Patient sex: M
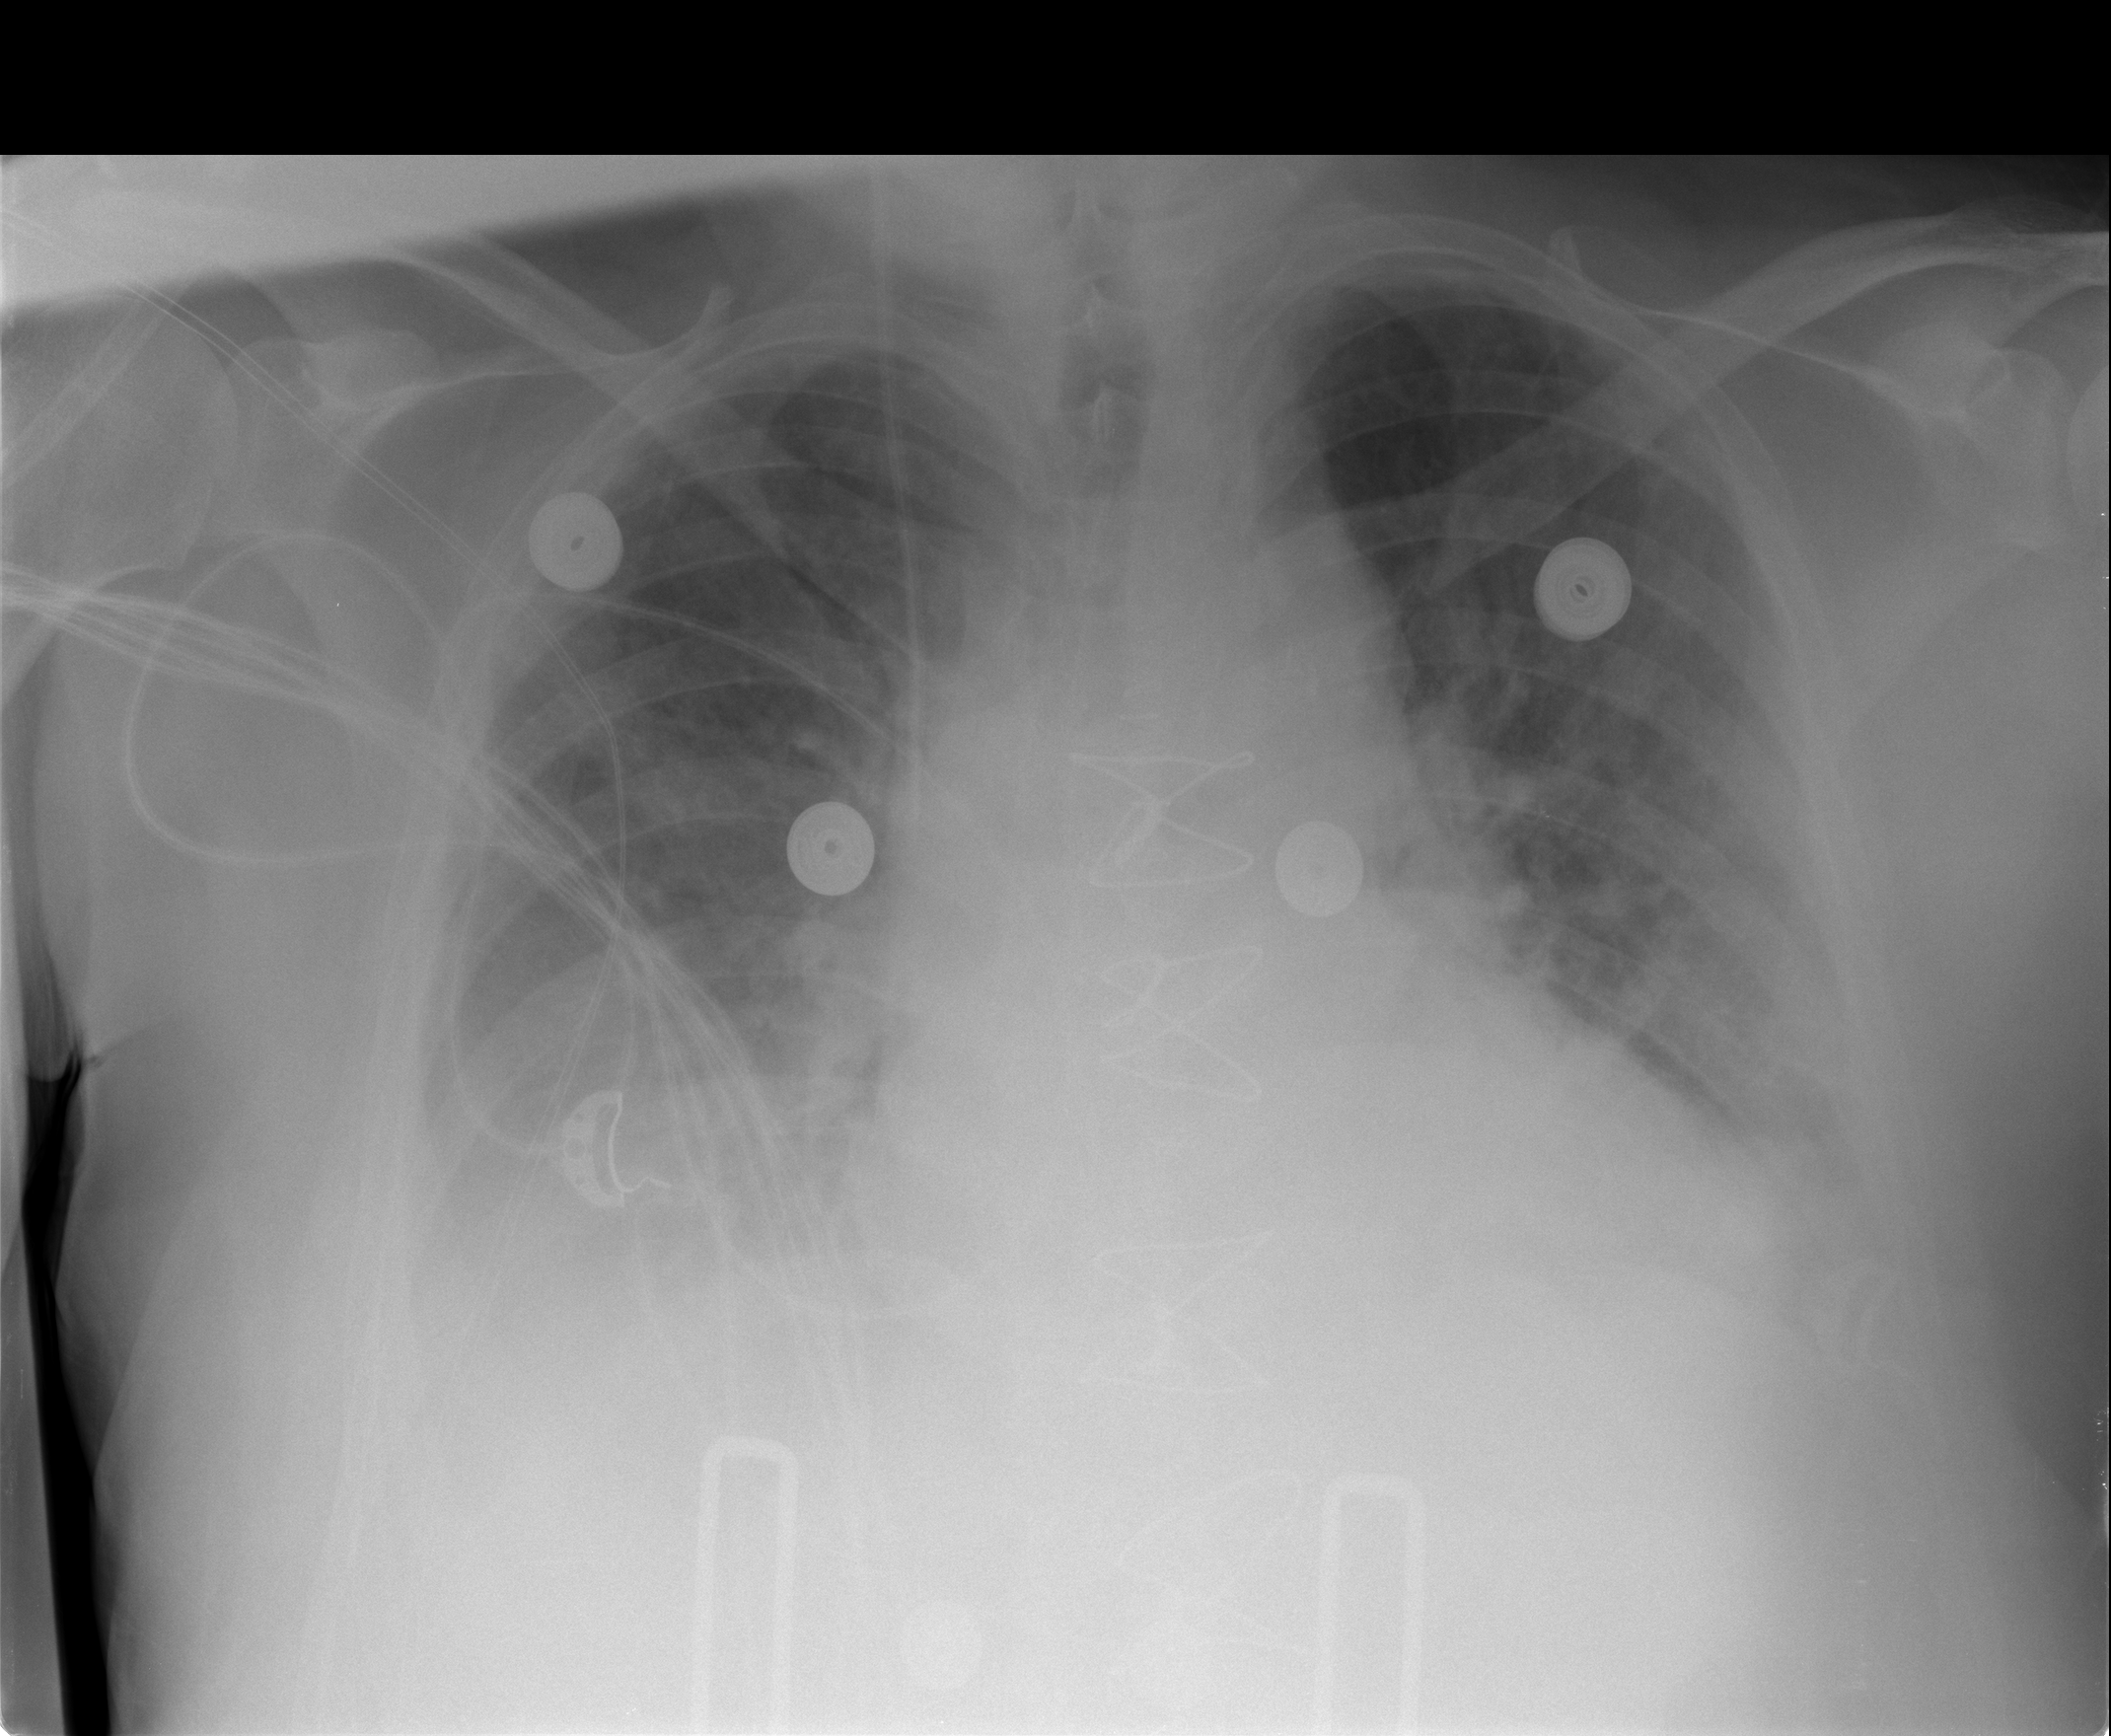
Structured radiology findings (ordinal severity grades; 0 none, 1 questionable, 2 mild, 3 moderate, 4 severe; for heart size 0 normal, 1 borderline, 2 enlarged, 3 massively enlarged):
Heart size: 2
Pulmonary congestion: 2
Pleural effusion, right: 3
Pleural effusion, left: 2
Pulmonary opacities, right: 1
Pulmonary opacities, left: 2
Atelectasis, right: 2
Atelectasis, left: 2